二年级 · 变换几何
连一连, 下面这些现象哪些是 “平移” 现象, 哪些是 “旋转” 现象。

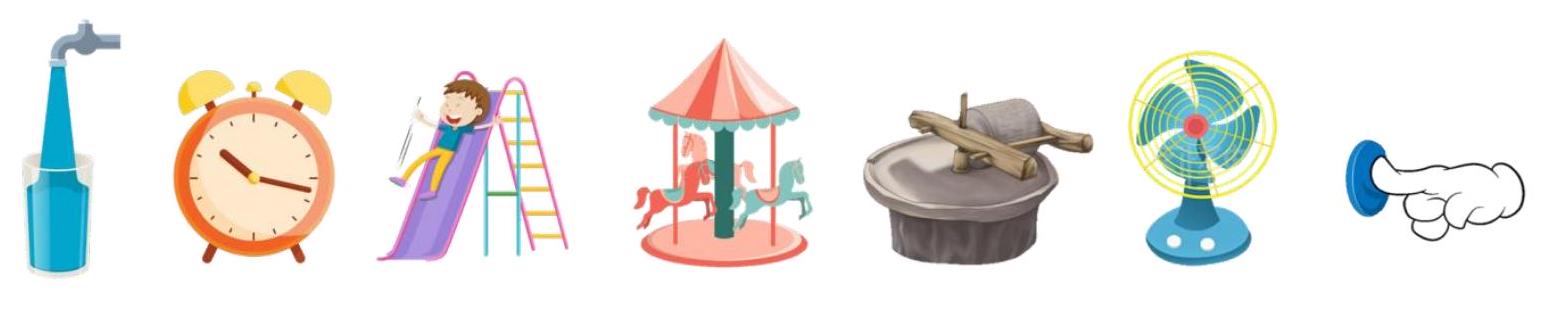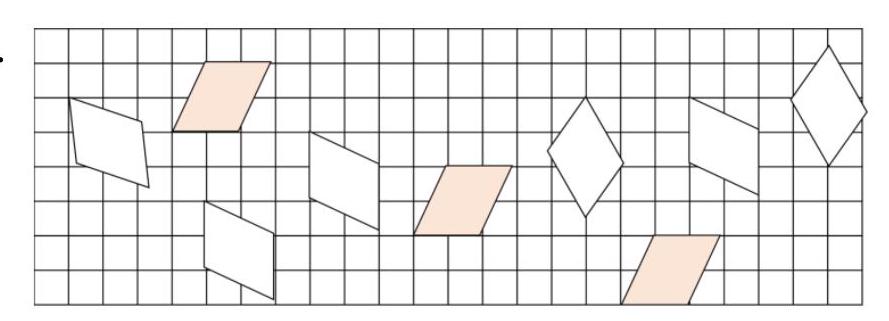
答案:
解析: